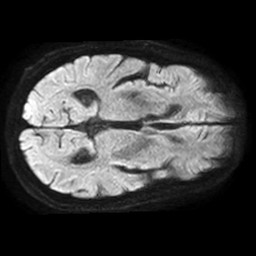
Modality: TRACE
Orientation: axial
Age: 66
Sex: male
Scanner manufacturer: philips
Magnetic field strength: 1.5 T
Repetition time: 3.531 s
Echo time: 0.06922 s